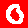
Digit: 0